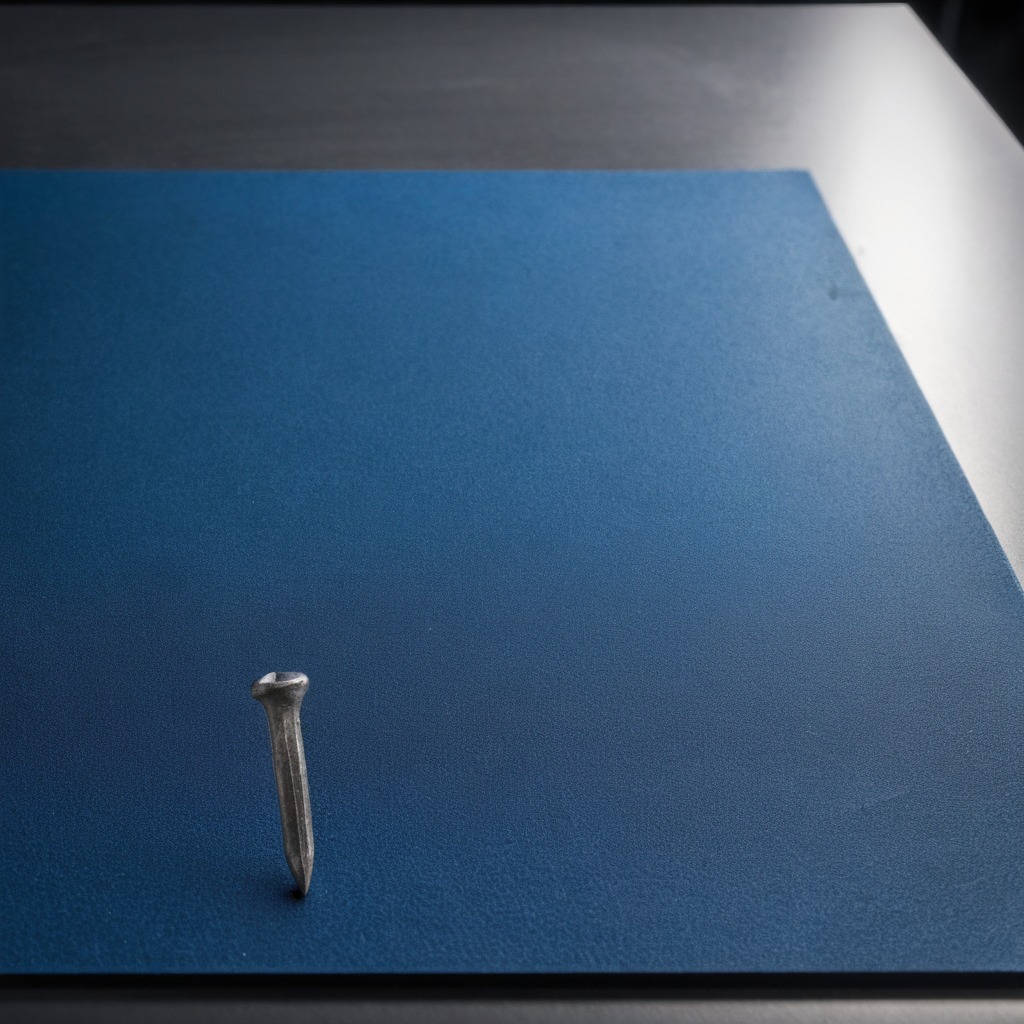
A nail is lying on the tabletop.